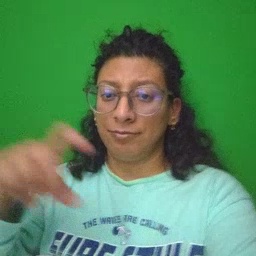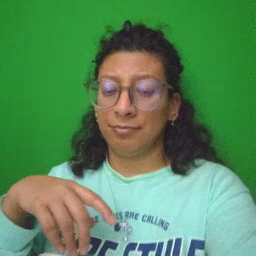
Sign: closet